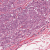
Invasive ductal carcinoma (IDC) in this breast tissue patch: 1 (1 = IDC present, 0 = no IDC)